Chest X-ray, PA view. Patient: 24 years old, sex F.
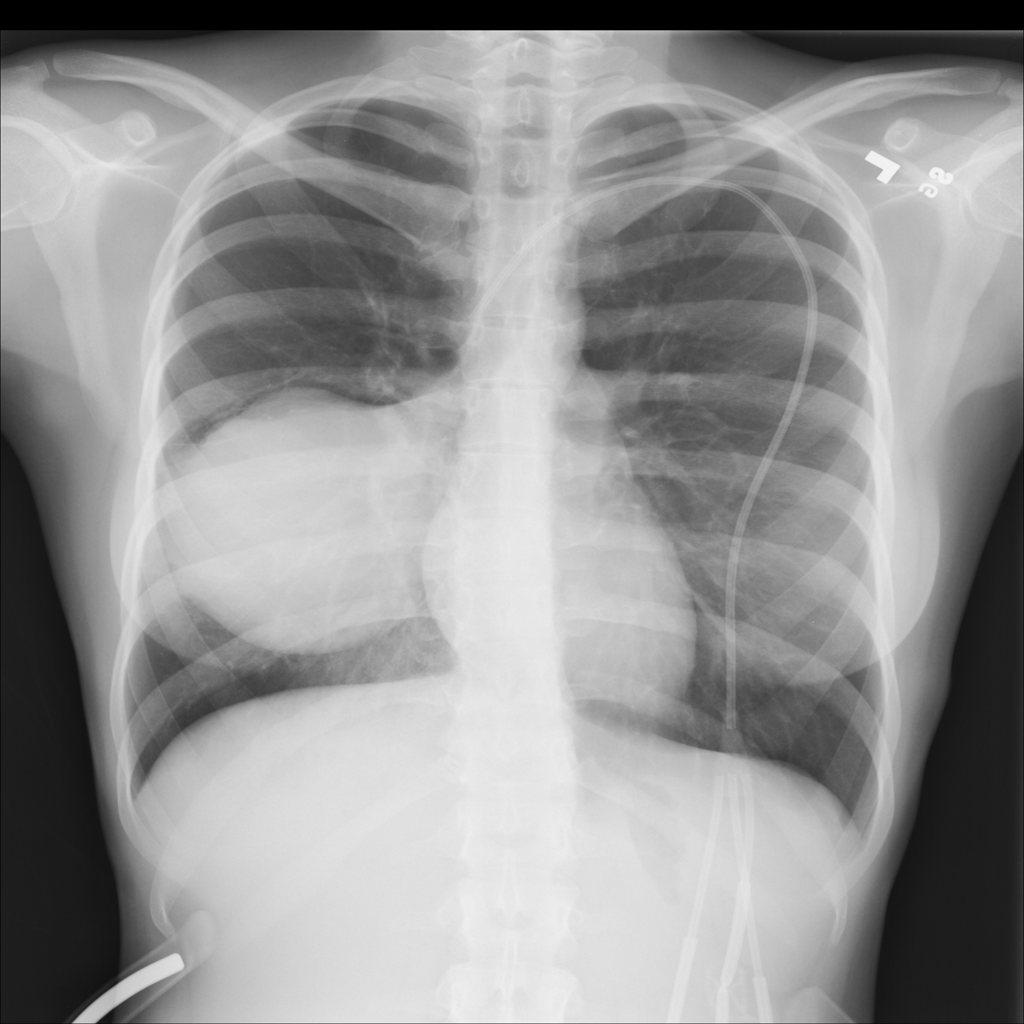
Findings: Mass